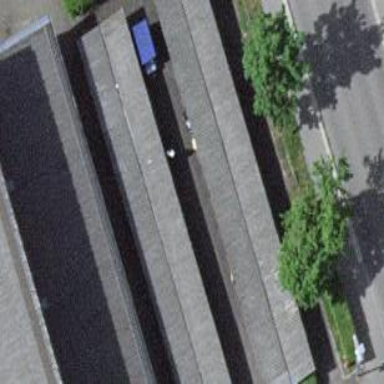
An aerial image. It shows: Bicycle parking shed located on the roof of building.